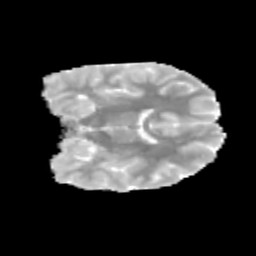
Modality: MD
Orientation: coronal
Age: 12
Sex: female
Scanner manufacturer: siemens
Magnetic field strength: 3 T
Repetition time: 3.8 s
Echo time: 0.07 s